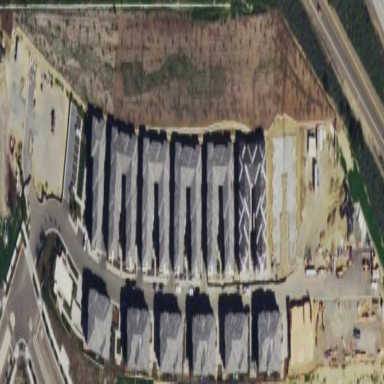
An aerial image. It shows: Residential area consisting of condominiums.